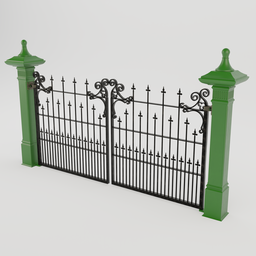
Label: architecture